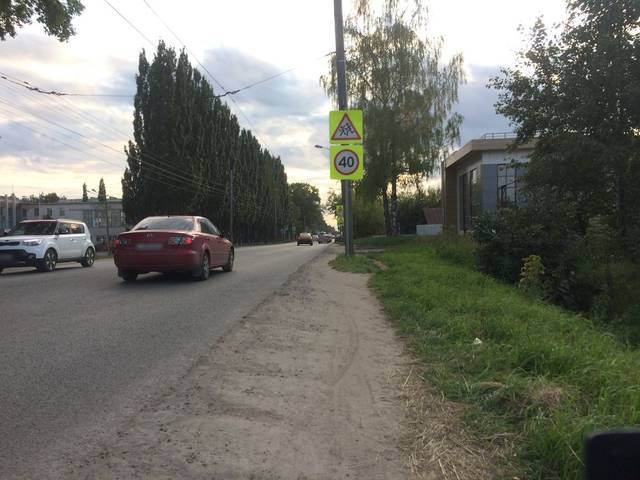
Region: Russia
Coordinates: 56.641, 47.851